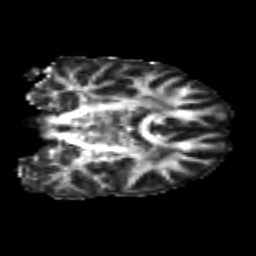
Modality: FA
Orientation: coronal
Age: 24
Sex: male
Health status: healthy
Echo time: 0.074 s